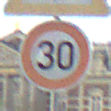
Verkehrszeichen: Geschwindigkeit30
Zusatzzeichen oben: FlugbetriebRechts
Umgebung: Outdoor, Suburban
Tageszeit: MorningAfternoon
Wetter: PartlyCloudy
Licht: Natural
Jahreszeit: NotSpecified
Kontrast: MediumContrast